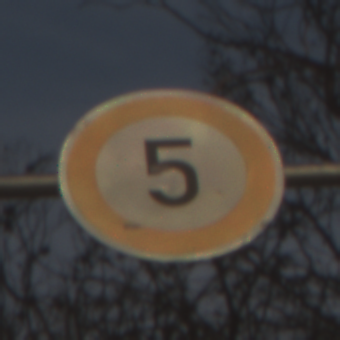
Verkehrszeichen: Geschwindigkeit5
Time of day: SunriseSunset
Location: Outdoor (Nature)
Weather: PartlyCloudy
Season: NotSpecified
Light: Natural